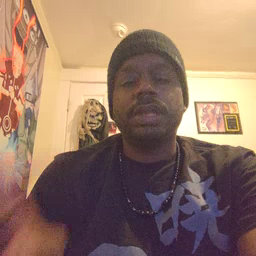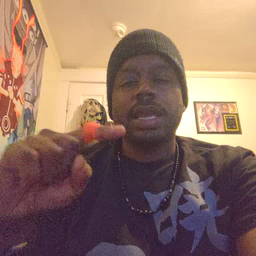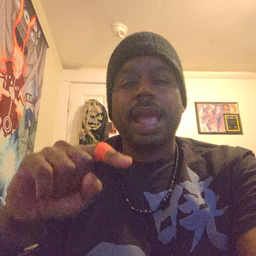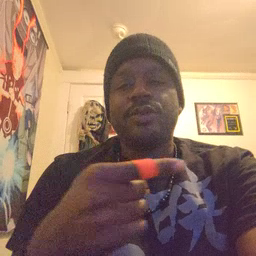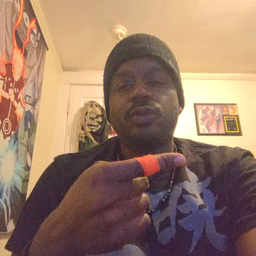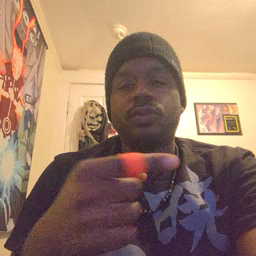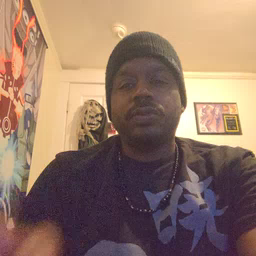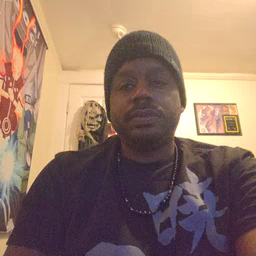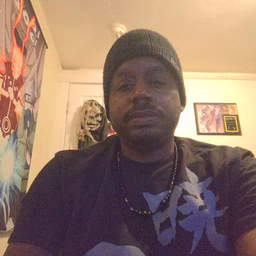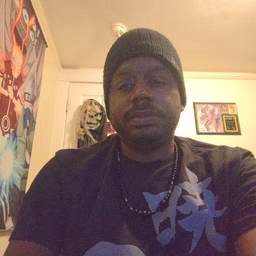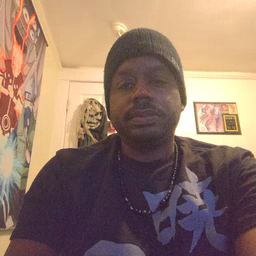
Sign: owie